Question: I don't undersatnd why I get 8:00AM instead of 00. This also happens if I set it to other hours.

Ok, I now tryed to present in a label the value of
'''
[dateFormatter stringFromDate:dateTest];
'''
And in a wierd way it presented the time I formatted... But if I check the NSDate object on a breakpoint then it says 08:00:00 and not 00:00:00;
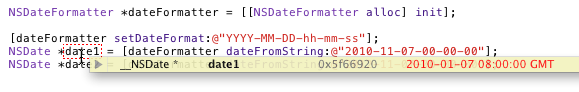
Answer: My best guess that you live in the States, which uses GMT -8 time zone at the date specified (maybe PST?). So the date has been parse correctly already, because it said it was GMT.